Question: What encoding is this extended ASCII a part of:

I always thought this was <URL>, but if I output the extended ASCII characters:
'''
for ($i = 128; $i < 256; $i++) echo chr($i);
'''
I get this:
'''
EUR'f"...+++^%0S"OEZ''""*---~™️s"oezY !C/PS$?Y=|SS"©️a"!®️-deg+-23'uP*,1o" 1/4 1/2 3/4?AAAAAAAECEEEEIIIIDNOOOOOxOUUUUYThssaaaaaaaeceeeeiiiidnooooo/ouuuuythy
'''
And if it isn't a <URL>, then it shouldn't be linked from the PHP website.
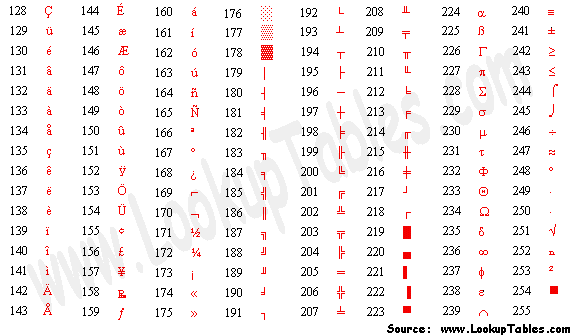
Answer: It appears to come straight from <URL>.